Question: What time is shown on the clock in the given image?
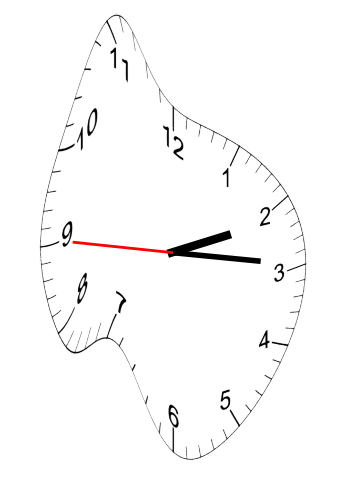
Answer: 02:14:45